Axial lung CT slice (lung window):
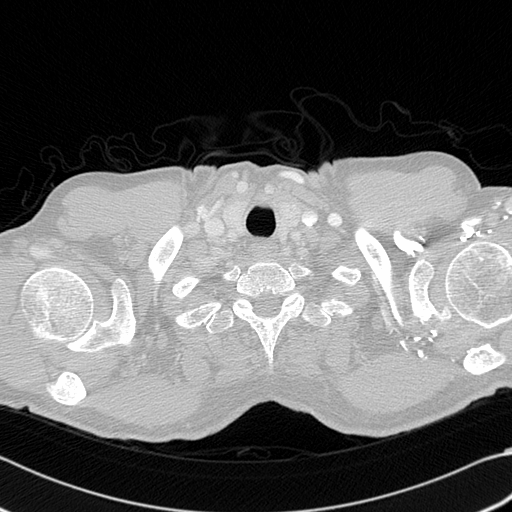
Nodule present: no